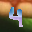
Label: 4